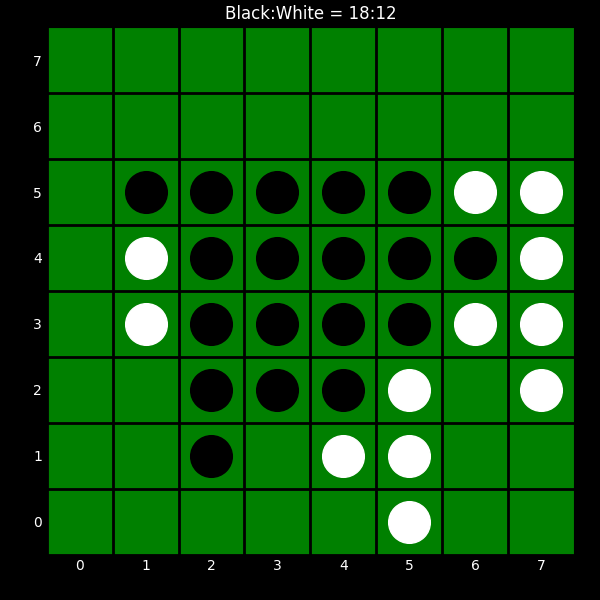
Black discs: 18
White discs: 12